Question: I am trying to increase the timeout of the bluetooth pairing window (currently the window stays for only few seconds). Is there any way to achieve this action ?

I have already tried methods from these stackoverflow links :
<URL>
<URL>
<URL>
None of the above links have the answer what i am looking for, is there anybody to help me to solve this problem ? is there any method to increase the time-out of the bluetooth pairing screen
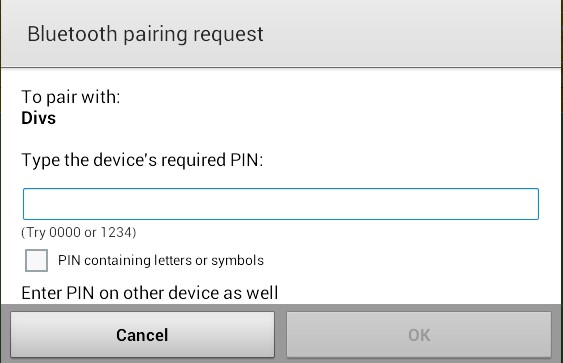
Answer: Ty this, the Pairing window will never timeout
'''
public void pairDevice(final BluetoothDevice device) {
String ACTION_PAIRING_REQUEST = "android.bluetooth.device.action.PAIRING_REQUEST";
Intent intent = new Intent(ACTION_PAIRING_REQUEST);
String EXTRA_DEVICE = "android.bluetooth.device.extra.DEVICE";
intent.putExtra(EXTRA_DEVICE, device);
String EXTRA_PAIRING_VARIANT = "android.bluetooth.device.extra.PAIRING_VARIANT";
int PAIRING_VARIANT_PIN = 0;
intent.putExtra(EXTRA_PAIRING_VARIANT, PAIRING_VARIANT_PIN);
intent.setFlags(Intent.FLAG_ACTIVITY_NEW_TASK);
startActivity(intent);
}
'''